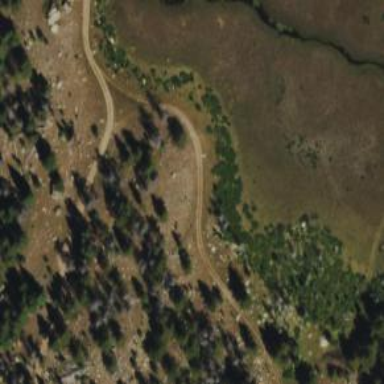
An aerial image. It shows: Trail track.